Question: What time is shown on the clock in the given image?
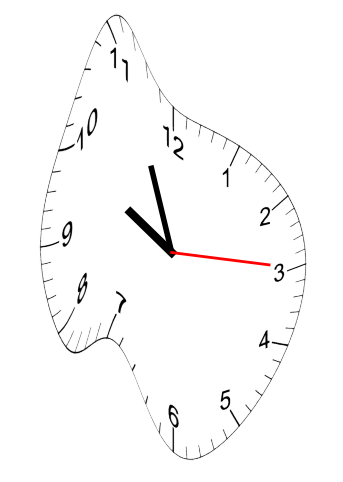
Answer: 09:56:15